Question: It's always the little thing that get me unstuck. I'm trying to make a hover on a navigation element effect 3 elements. The background colour, the text colour, and the small arrow below the text.
The background colour is easy enough, but the text colour only changes when you hover over the actual text - not the whole block element (framed by the background colour). Also, I wanted to image swap the little arrow beneath the text as well. Example:

Here is the site:
<URL>
I've read up on adjacent and sibling selectors - but I can't quite get it to do what i want. It's probably really obvious, but I can't see it at the moment!
Any help would be appreciated :)
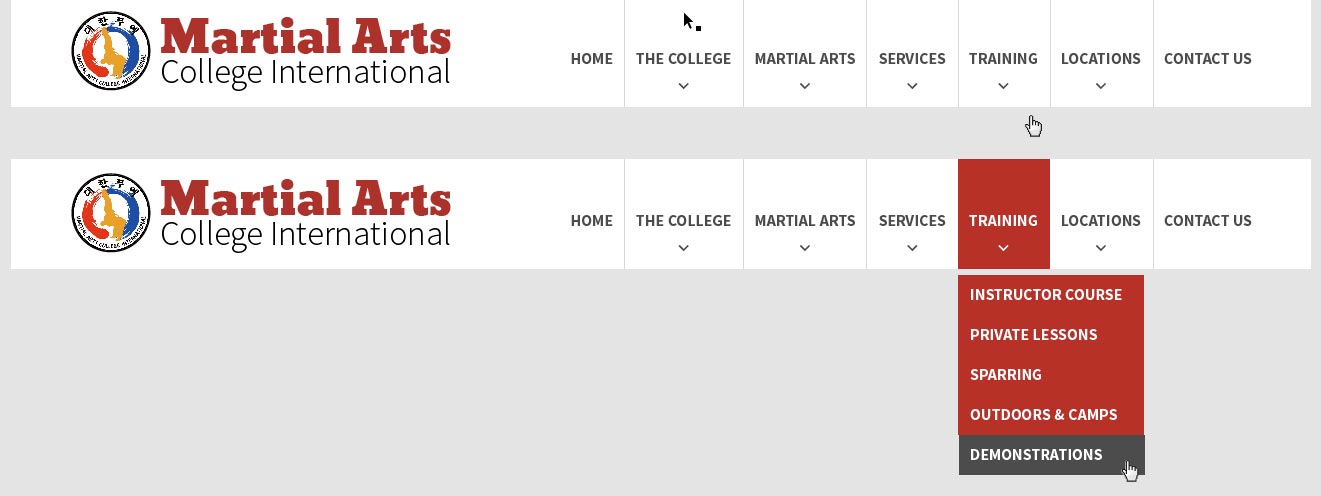
Answer: Put the coloring on the link instead of the li, and make the link a block element to fill up the li area:
'''
ul.menu a {
display:block;
background-color:#FFFFFF;
}
ul.menu a:hover {
background-color:#AE242A;
color:#FFFFFF;
}
'''
Also, you could put the arrow image as a non-repeating background image for the link, and set a different one for the regular link and the hover link.
Another thought, have you tried:
'''
ul.menu li.nav-links:hover a.nav {
color:#FFFFFF;
}
'''